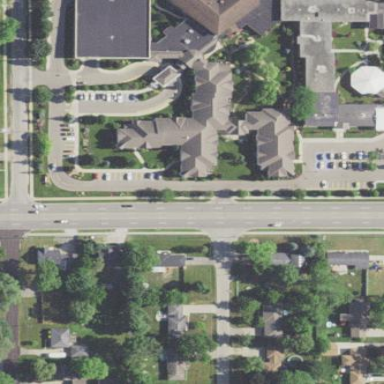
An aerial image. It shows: Nursing home building.